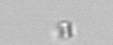
Label: Chaetoceros_tenuissimus